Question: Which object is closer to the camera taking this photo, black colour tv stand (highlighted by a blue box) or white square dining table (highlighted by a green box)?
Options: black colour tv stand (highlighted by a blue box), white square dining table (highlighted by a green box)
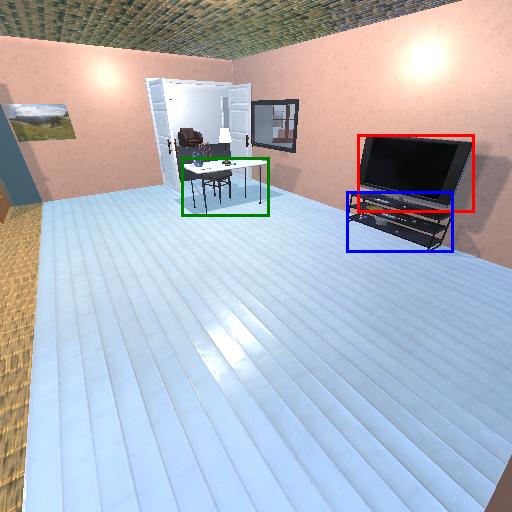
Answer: black colour tv stand (highlighted by a blue box)